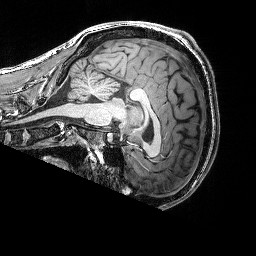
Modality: T1w
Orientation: sagittal
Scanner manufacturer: siemens
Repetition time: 2.25 s
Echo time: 0.00418 s